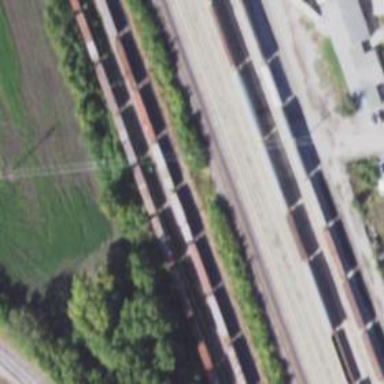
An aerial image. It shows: Railway siding with rails.